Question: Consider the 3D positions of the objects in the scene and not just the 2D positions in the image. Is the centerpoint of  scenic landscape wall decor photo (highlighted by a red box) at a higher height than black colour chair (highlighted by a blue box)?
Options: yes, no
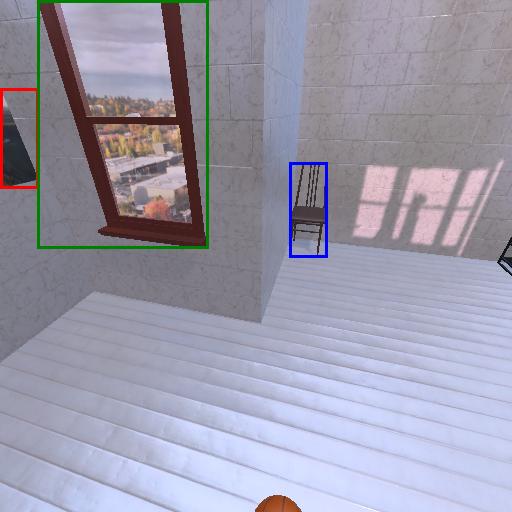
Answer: yes